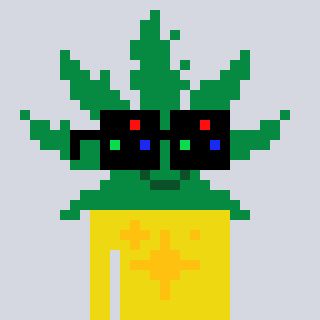
a pixel art character with square black sunglasses, a weed-shaped head and a yellow-colored body on a cool background